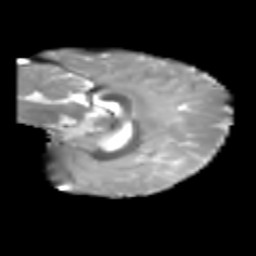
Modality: T2w
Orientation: sagittal
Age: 6
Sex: male
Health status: healthy